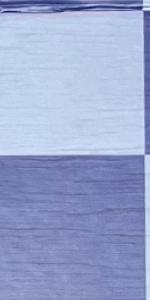
Label: Empty